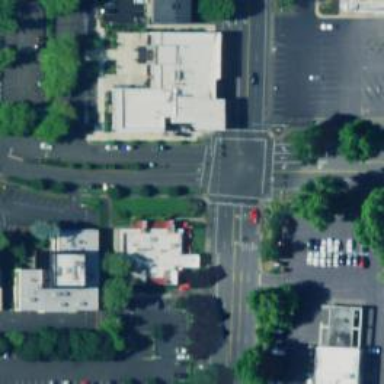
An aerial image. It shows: Solid stop line on the road.